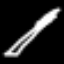
Label: pencil